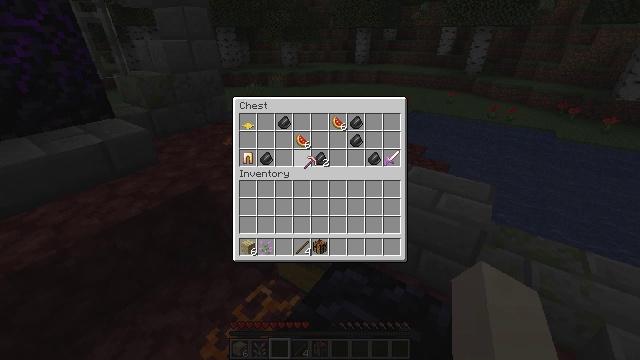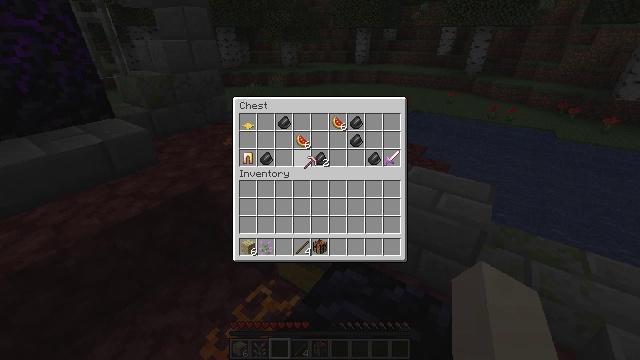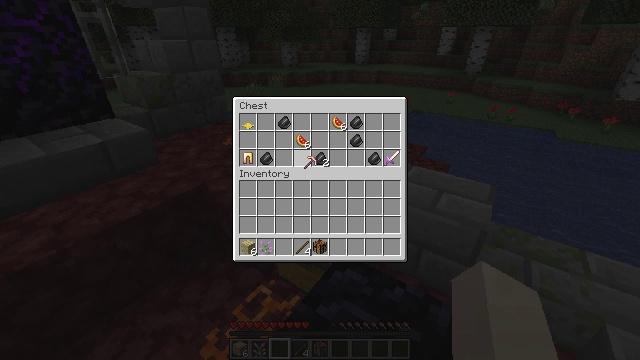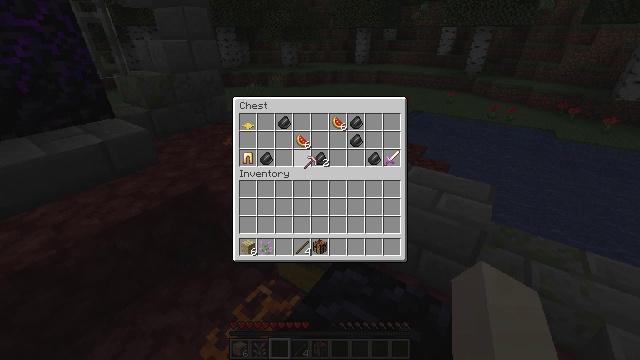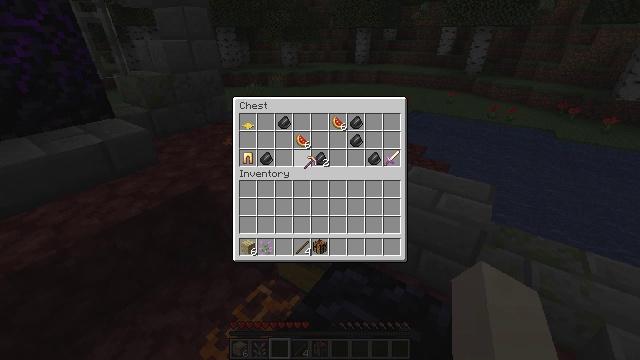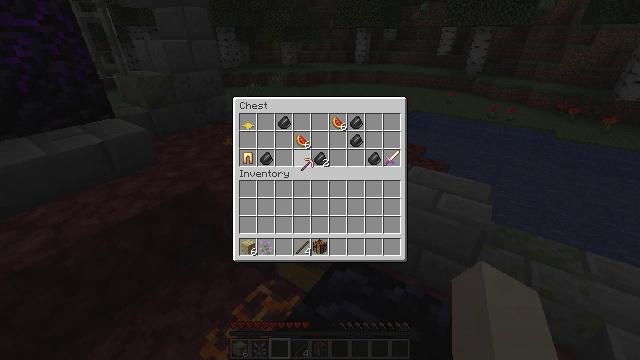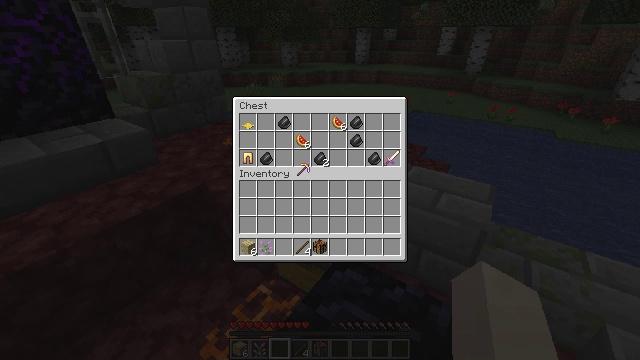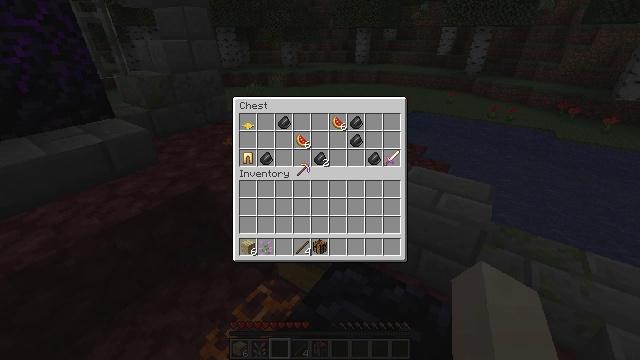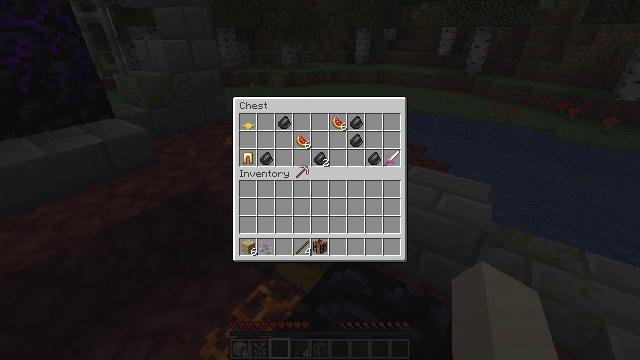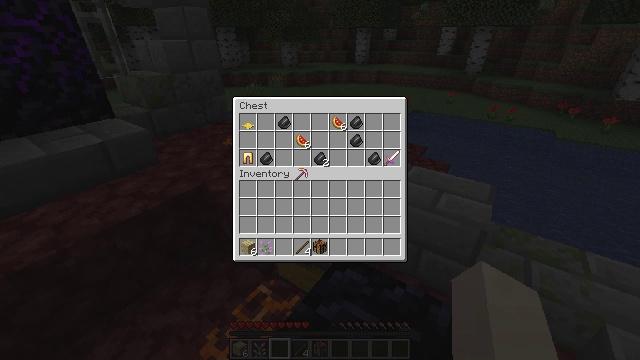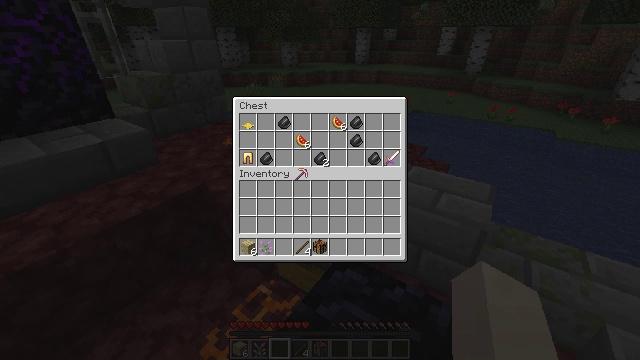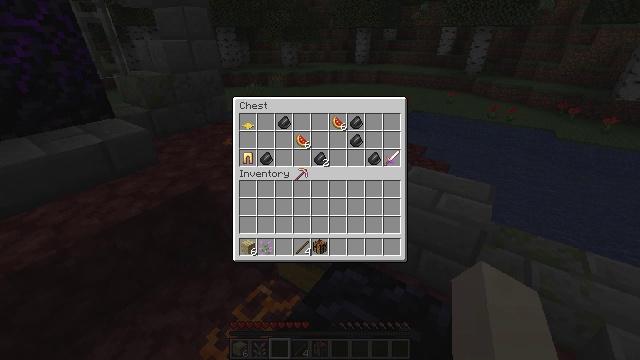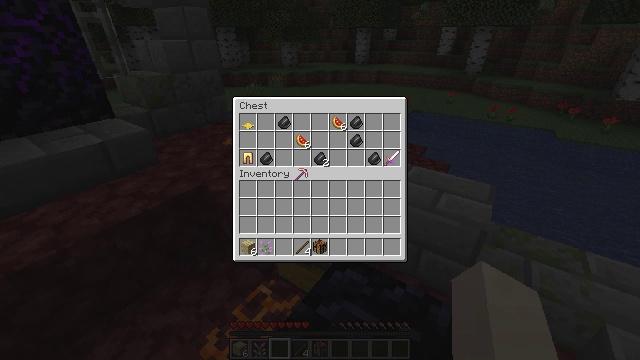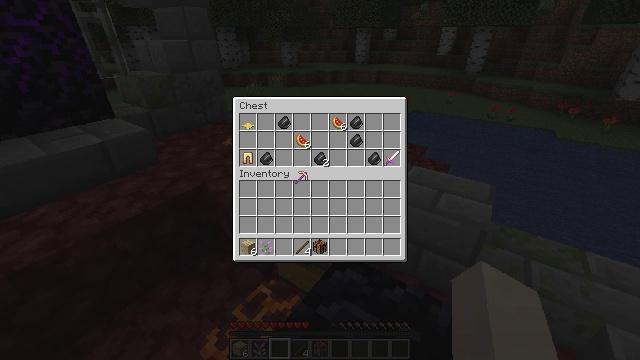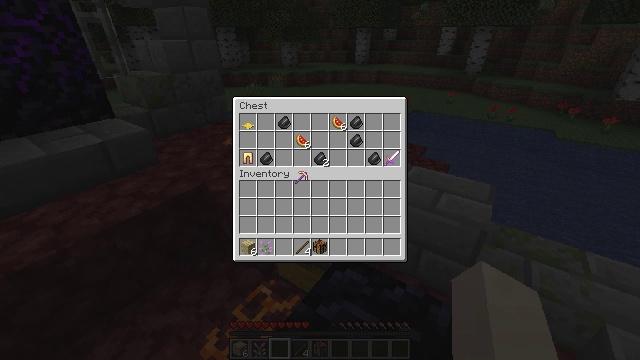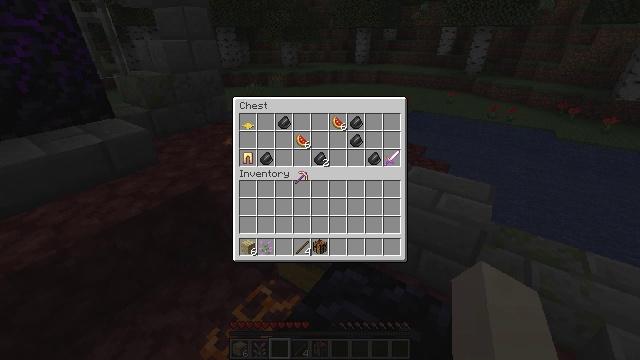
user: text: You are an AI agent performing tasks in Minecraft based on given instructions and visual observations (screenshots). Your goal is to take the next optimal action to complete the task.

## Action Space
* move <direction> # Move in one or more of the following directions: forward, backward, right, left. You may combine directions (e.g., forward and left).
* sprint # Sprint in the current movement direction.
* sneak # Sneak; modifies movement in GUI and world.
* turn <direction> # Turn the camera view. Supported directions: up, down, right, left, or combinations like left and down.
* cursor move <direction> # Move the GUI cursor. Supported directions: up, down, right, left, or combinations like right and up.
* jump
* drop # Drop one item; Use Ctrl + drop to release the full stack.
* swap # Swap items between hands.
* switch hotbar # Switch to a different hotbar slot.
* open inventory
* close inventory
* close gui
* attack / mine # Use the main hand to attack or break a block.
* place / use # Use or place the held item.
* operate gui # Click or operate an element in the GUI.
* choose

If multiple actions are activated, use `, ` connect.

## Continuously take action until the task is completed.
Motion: motion action
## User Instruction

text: Combat the chicken.
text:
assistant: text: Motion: attack / mine
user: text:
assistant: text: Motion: no_op
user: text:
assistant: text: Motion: no_op
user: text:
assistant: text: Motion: no_op
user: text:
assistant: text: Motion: no_op
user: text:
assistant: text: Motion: no_op
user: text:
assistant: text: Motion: no_op
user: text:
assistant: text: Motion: no_op
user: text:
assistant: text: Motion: no_op
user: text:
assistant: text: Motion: no_op
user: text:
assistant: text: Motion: no_op
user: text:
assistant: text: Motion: no_op
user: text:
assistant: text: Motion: no_op
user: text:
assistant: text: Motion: no_op
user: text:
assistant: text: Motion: no_op
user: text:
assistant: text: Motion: no_op
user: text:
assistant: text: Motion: no_op
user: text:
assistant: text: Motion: no_op
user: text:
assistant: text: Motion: no_op
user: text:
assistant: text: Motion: no_op
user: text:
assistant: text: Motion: no_op
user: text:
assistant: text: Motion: no_op
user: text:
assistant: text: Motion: no_op
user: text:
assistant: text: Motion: no_op
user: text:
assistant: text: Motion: no_op
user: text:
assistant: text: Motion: no_op
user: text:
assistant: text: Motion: no_op
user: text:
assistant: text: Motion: turn right and down
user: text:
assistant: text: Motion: turn right
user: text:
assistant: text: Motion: turn down